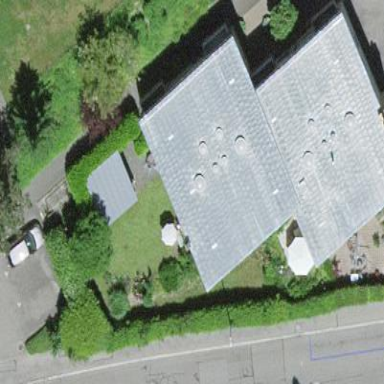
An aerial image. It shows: House with flat roof.